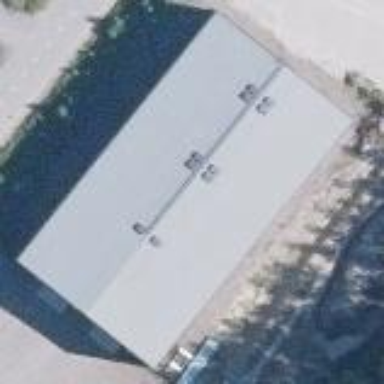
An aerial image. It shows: Boathouse.